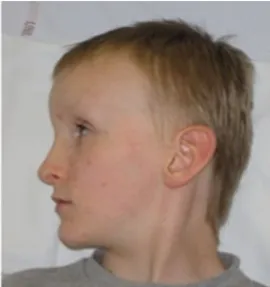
Side. Of the patient 1 at 8 years old.
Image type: medical_photograph (oral_photograph)